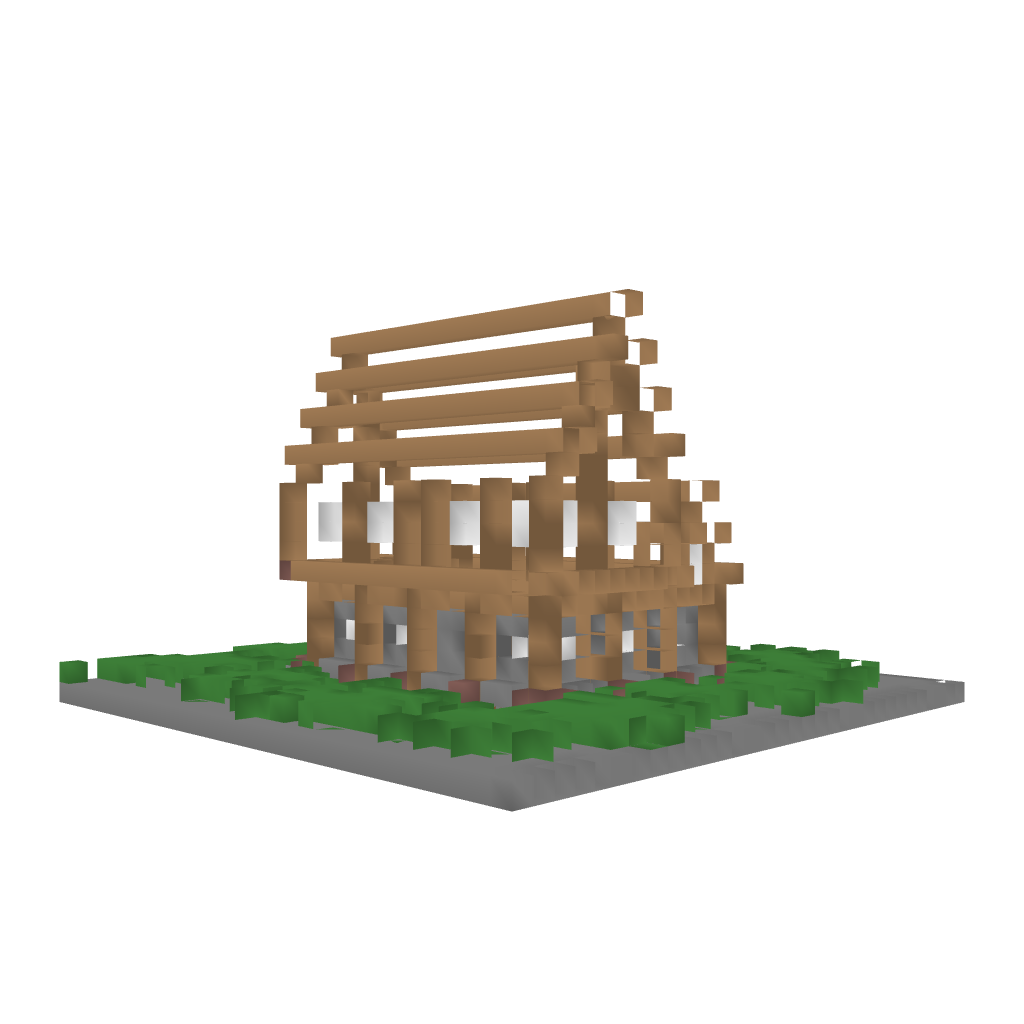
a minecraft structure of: Medieval Cottage bad low quality